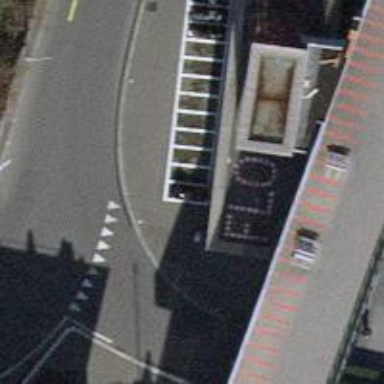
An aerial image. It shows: Bicycle repair station is available.